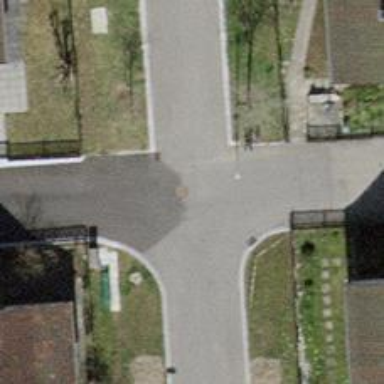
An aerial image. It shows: Asphalt road designated as living street.